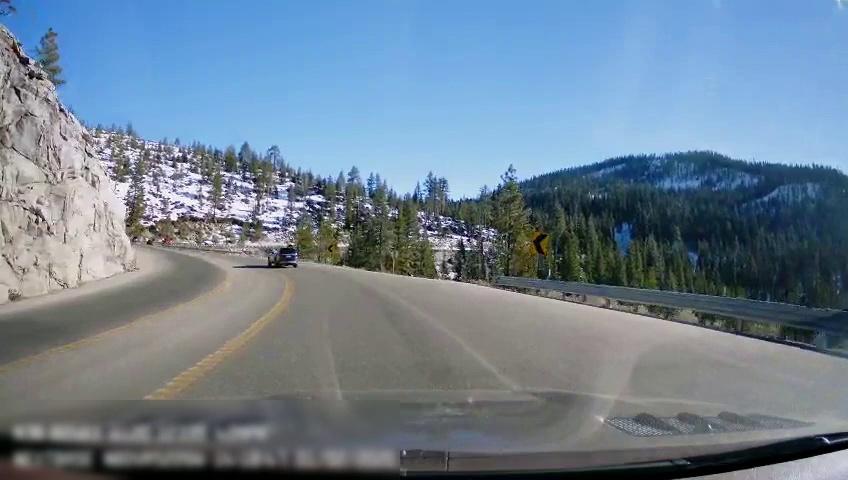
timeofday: Day
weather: Sunny
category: Drivable Space
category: Vehicles | SUV
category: Lanes | Current Lane
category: Lanes | Alternate Lane
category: Lanes | Current Lane
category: Lanes | Opposite Lane
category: Lanes | Opposite Lane
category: Traffic | Signs
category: Traffic | Signs